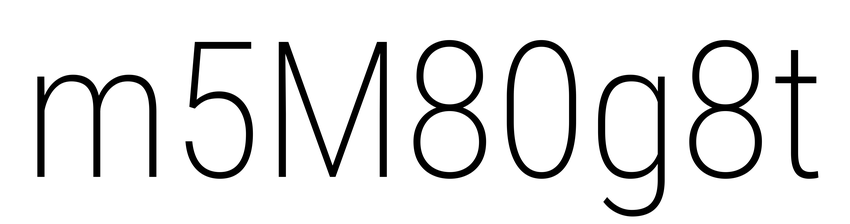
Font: Roboto_Condensed_ExtraLight